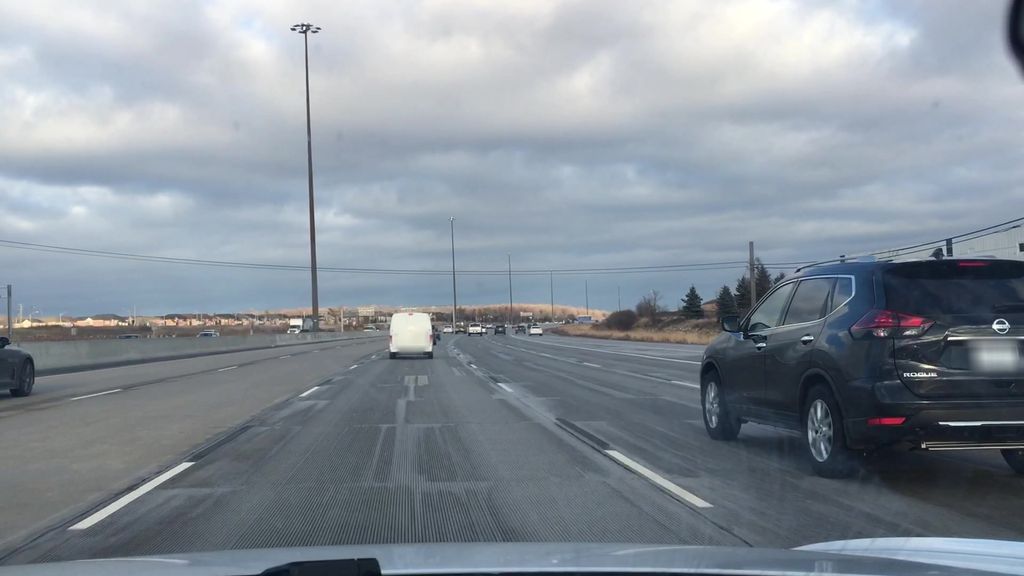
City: toronto